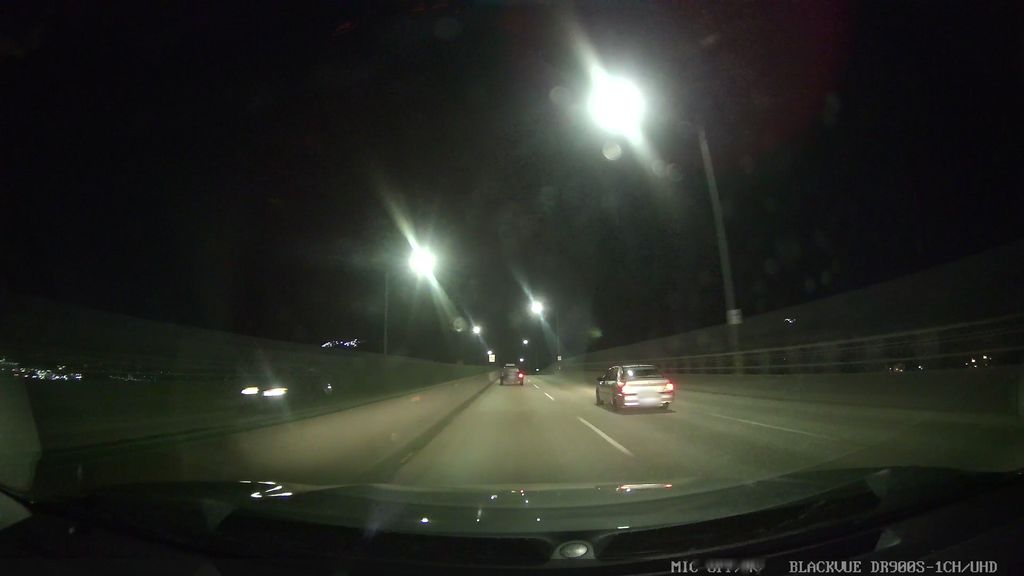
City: vancouver